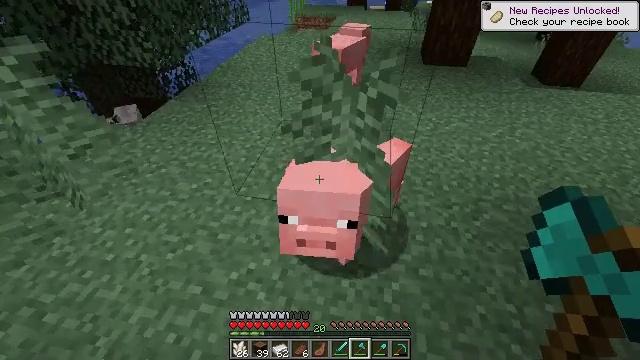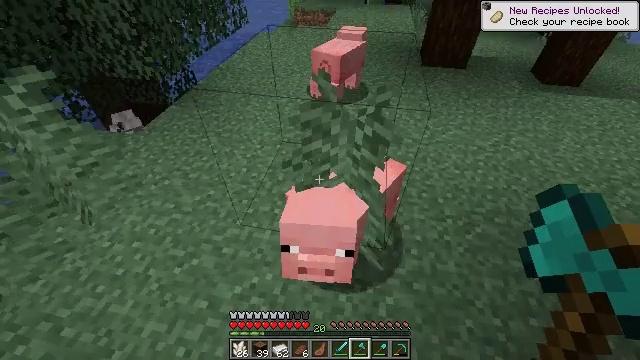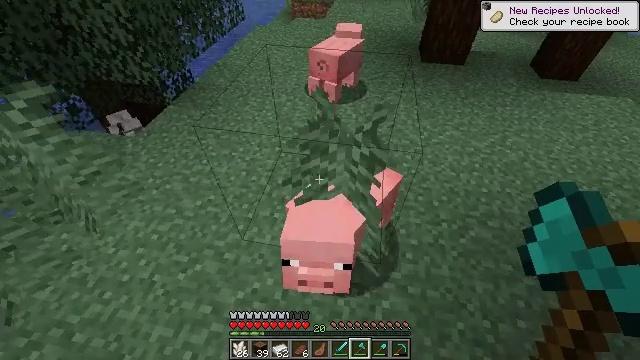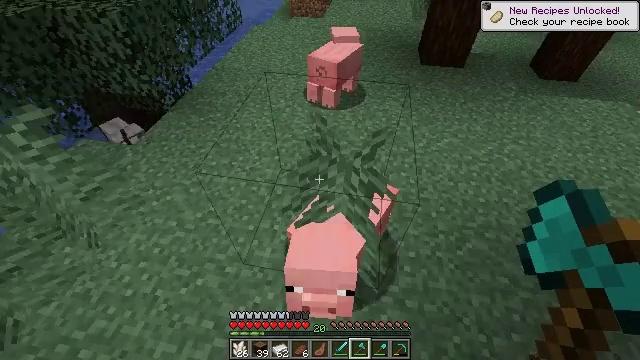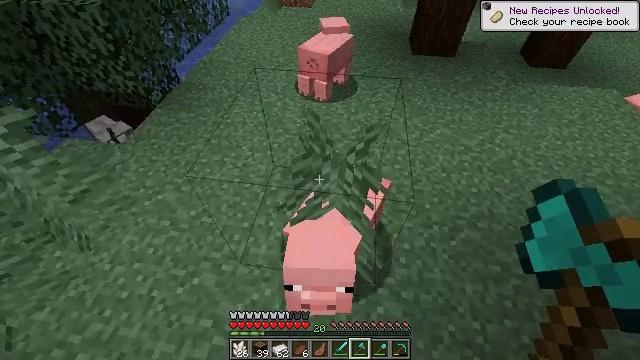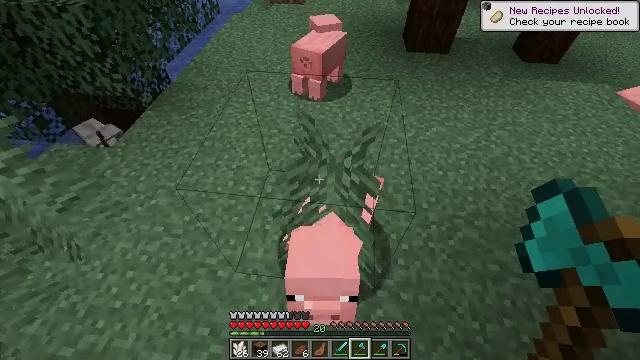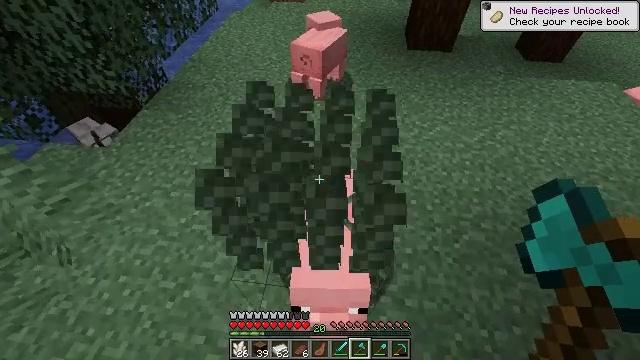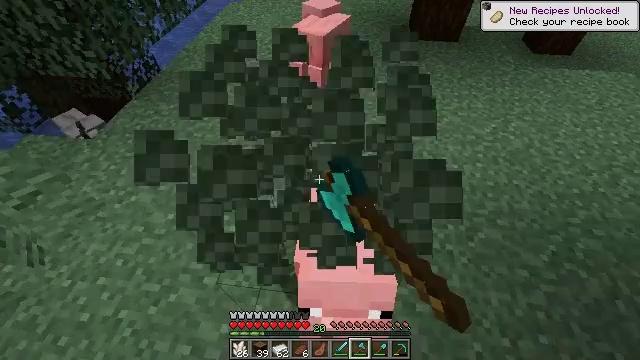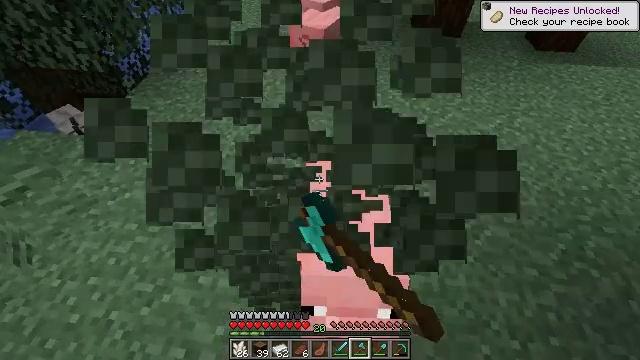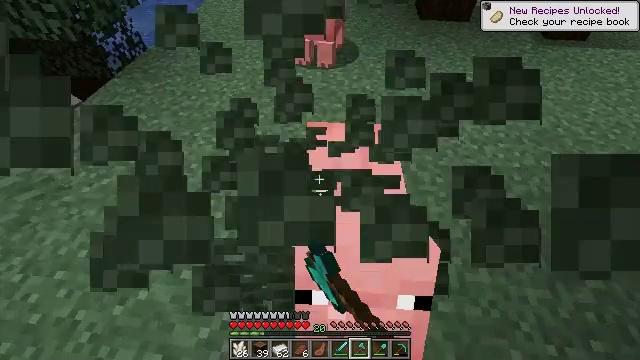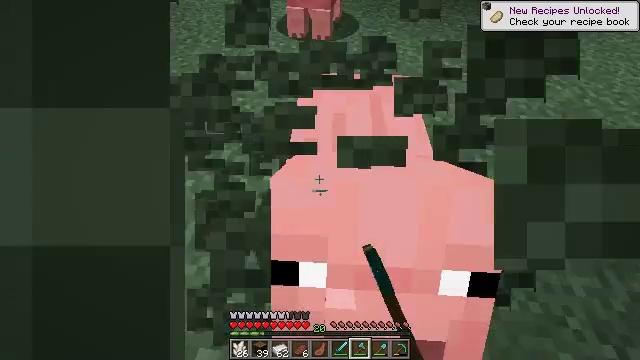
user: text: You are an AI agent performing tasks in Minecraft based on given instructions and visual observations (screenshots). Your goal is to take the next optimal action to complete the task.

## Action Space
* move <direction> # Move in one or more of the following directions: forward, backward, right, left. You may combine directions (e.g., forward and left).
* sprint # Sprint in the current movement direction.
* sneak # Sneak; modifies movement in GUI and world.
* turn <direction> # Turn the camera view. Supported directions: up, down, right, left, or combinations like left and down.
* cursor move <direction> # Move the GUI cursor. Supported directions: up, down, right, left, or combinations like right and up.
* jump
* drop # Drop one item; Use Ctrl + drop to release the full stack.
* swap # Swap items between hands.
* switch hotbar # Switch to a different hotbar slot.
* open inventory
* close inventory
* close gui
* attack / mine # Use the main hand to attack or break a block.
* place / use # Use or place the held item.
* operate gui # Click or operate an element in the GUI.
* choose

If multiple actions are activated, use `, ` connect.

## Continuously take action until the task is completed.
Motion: motion action
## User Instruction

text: Collect the large fern.
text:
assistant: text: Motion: turn down, jump
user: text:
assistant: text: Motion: turn down, jump
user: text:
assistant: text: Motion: turn down, jump
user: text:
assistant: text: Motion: turn right and down, jump
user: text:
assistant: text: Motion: turn right, jump
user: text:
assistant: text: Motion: attack / mine, jump
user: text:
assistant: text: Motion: attack / mine, jump
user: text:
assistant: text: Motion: attack / mine, jump
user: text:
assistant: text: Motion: attack / mine
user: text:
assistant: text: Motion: attack / mine
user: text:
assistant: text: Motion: no_op